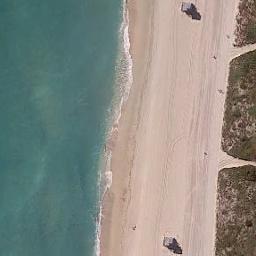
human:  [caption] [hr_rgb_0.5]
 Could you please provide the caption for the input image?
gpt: There are several houses by the beach .

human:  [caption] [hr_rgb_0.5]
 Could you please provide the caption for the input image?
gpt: Light blue ocean and white sand and dark green grass .

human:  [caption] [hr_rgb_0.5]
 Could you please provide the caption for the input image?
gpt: The beach with khaki sand and two stones on the beach .

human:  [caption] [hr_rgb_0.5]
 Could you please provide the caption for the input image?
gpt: The beach consists of jade green seawater and a yellow coast with sparse plants .

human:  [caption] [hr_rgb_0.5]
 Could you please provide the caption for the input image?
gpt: The sea is calm beside the beach .